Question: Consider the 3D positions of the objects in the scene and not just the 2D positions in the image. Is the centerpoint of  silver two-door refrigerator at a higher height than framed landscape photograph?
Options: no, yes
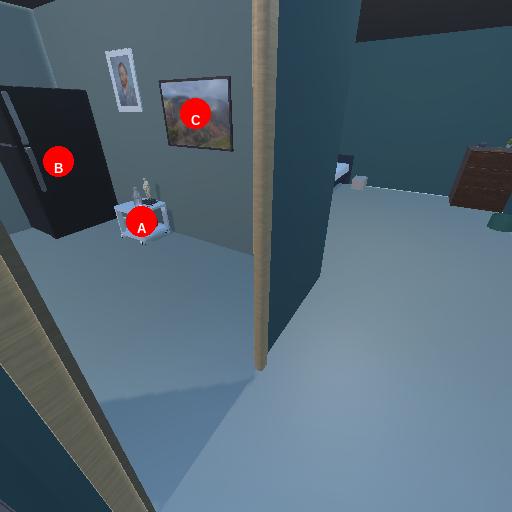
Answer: no